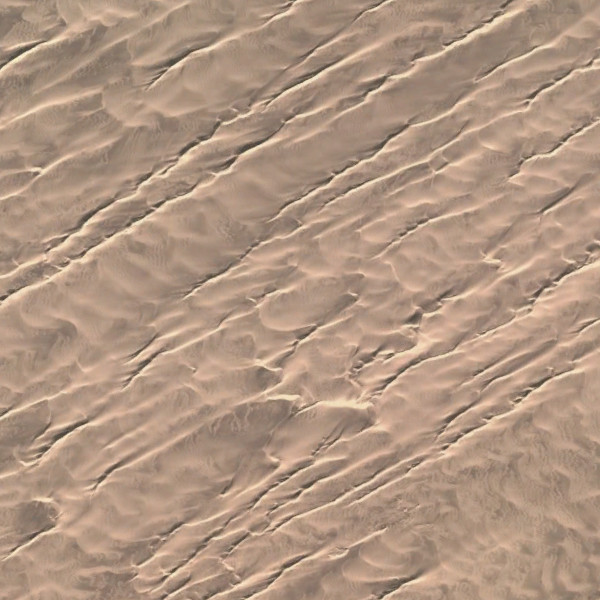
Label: Desert